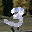
Label: 3